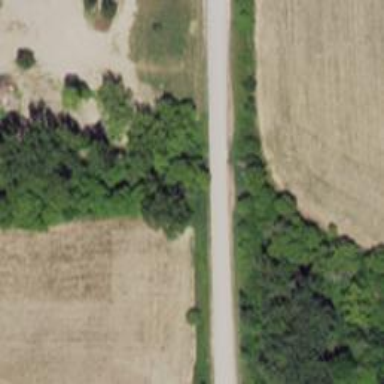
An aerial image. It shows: Culvert tunnel.